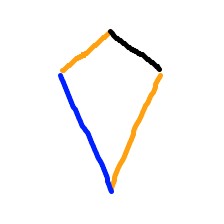
Shape: kite